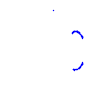
Particle: kaon